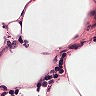
Metastatic tissue present: no